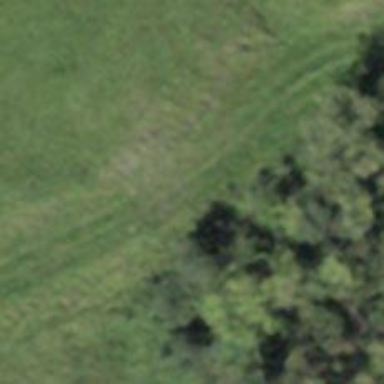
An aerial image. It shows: Track with very rough surface.